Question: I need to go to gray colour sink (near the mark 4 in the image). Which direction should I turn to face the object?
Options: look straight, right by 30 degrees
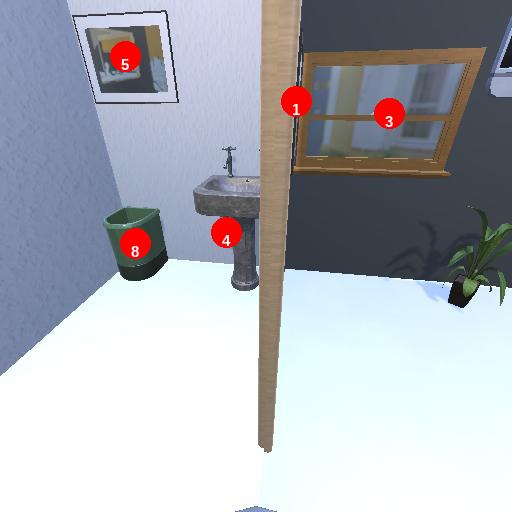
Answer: look straight